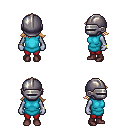
a pixel art fantasy rpg character, female body template, dark elf, purple skin, teal tunic, red pants, light blonde loose hair, metal helm, bracelets, maroon shoes, four views (front, back, left, right), 2x2 character sprite sheet, small pixel art, hard edges, no anti-aliasing